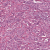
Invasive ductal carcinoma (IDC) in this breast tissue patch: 1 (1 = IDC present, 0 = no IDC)